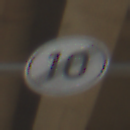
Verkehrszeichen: EndeGeschwindigkeit10
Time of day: Midday
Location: Roofed (Beach)
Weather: Overcast
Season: NotSpecified
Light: Natural